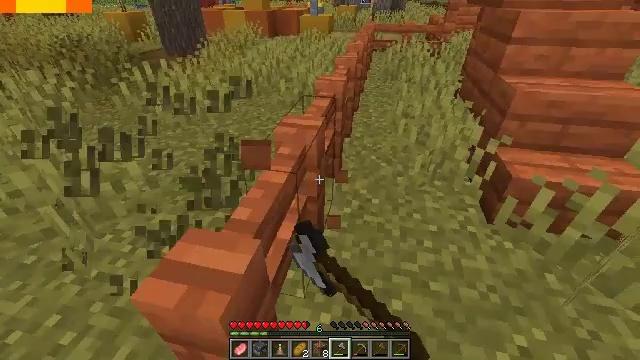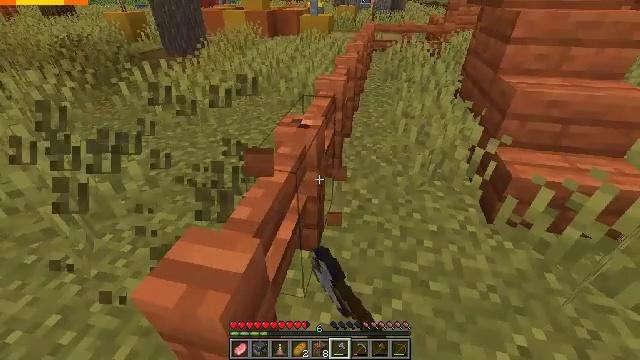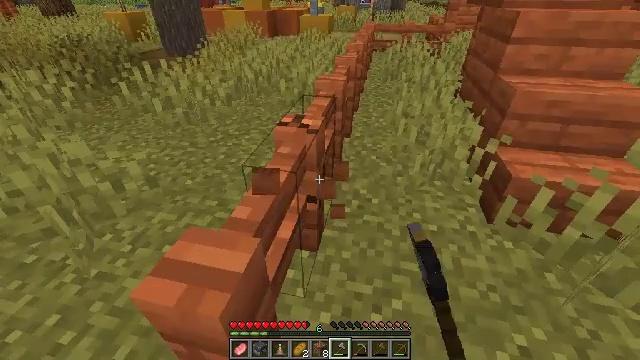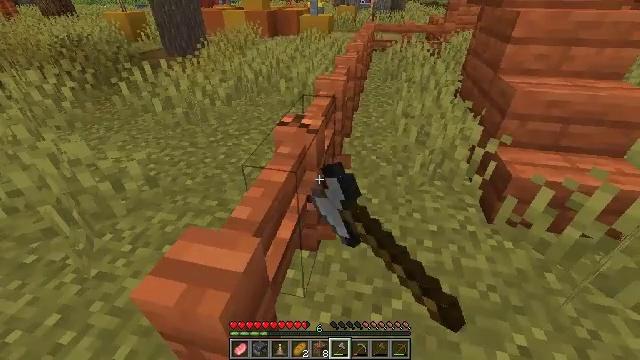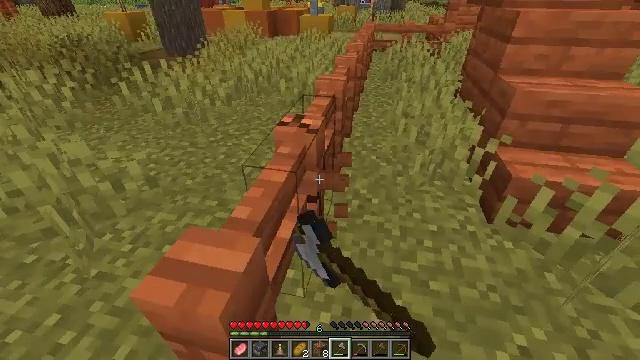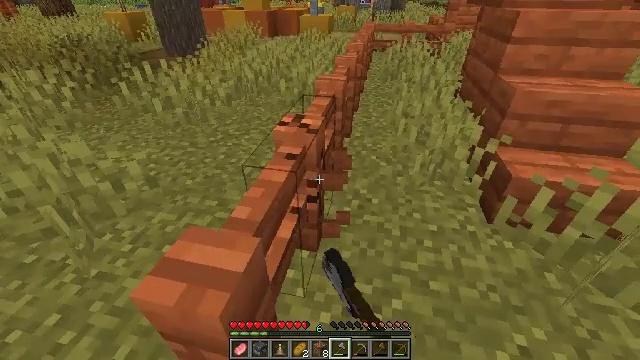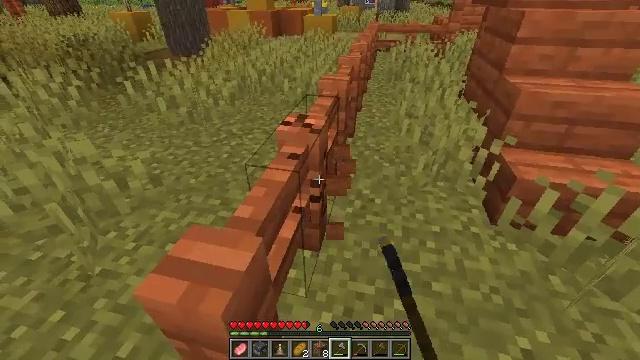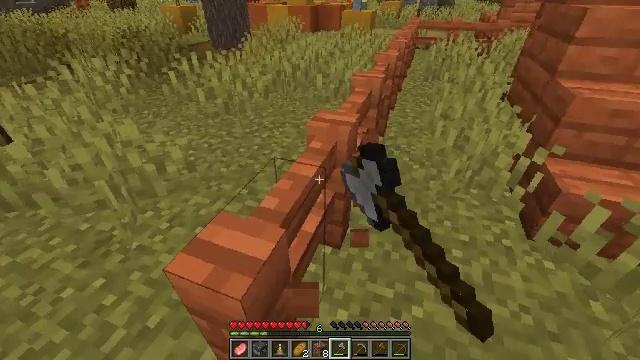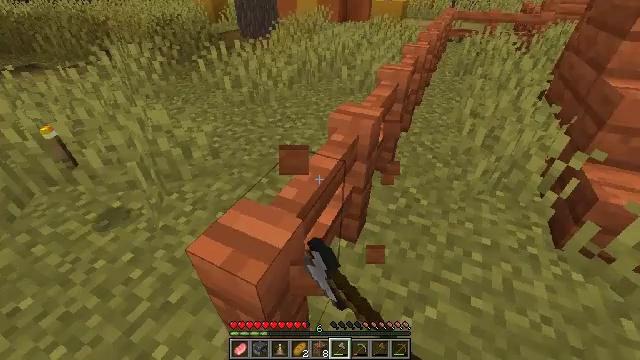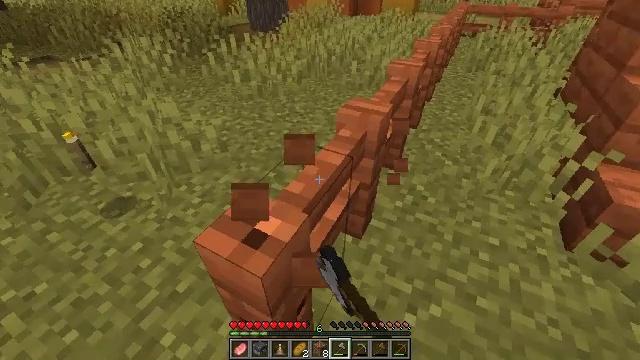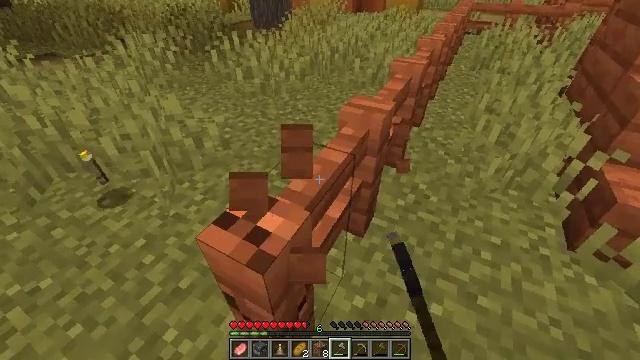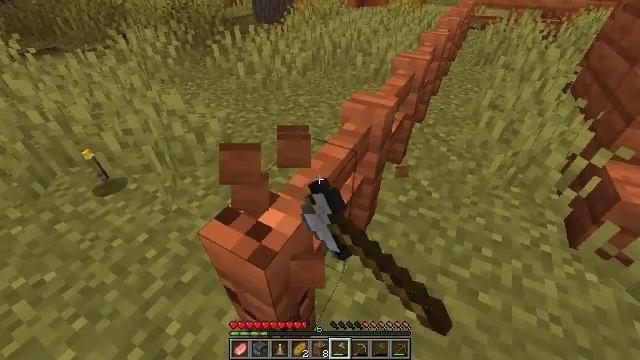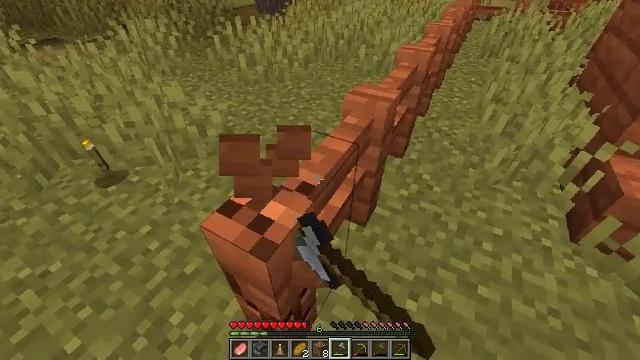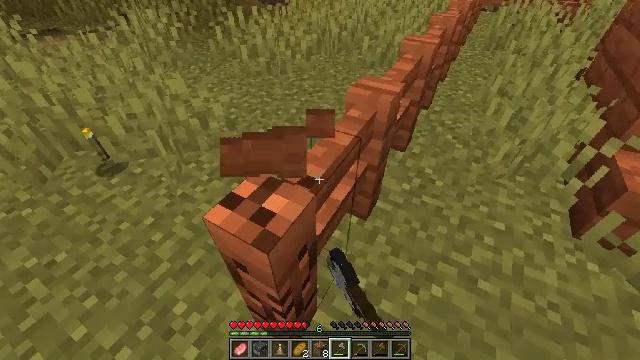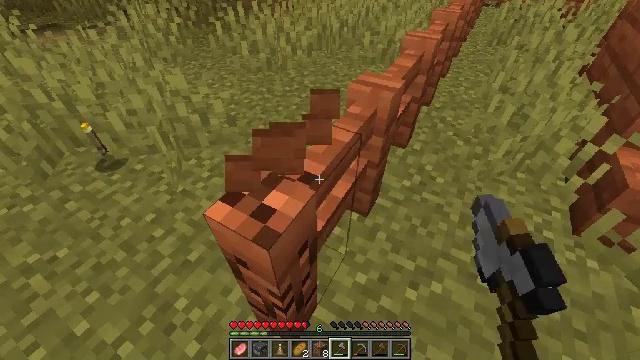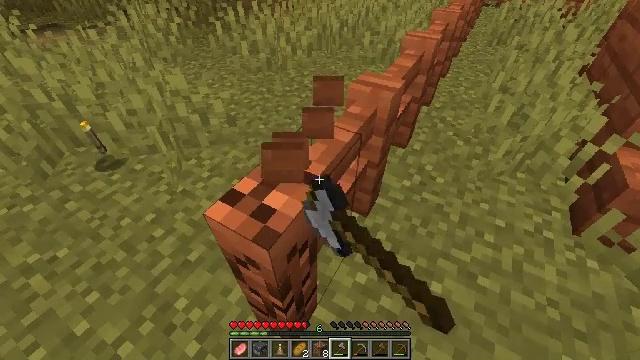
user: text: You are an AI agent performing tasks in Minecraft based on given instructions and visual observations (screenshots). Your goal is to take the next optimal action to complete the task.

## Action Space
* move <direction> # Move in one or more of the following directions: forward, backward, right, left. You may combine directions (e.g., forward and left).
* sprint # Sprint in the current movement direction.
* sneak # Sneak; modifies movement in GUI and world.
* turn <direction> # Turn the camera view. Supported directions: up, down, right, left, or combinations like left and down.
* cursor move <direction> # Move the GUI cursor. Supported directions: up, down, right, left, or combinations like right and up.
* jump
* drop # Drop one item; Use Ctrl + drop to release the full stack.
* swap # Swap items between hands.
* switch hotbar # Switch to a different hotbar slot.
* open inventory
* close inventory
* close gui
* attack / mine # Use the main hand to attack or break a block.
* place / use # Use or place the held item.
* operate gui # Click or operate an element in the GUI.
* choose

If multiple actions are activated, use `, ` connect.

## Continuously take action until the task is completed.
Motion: motion action
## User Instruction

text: Attack the acacia fence to break it.
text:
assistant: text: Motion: attack / mine
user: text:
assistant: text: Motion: attack / mine
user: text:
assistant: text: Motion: attack / mine
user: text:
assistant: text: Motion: attack / mine
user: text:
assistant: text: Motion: attack / mine
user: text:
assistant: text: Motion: attack / mine
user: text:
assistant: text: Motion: turn left, attack / mine
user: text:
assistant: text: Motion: turn left and down, attack / mine
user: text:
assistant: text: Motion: turn left and down, attack / mine
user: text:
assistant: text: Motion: attack / mine
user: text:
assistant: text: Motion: attack / mine
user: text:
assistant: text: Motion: turn down, attack / mine
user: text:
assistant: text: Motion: turn down, attack / mine
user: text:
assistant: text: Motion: attack / mine
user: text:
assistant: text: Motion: attack / mine
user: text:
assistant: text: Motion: attack / mine
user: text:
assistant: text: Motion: attack / mine
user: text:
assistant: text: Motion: attack / mine
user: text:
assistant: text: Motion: attack / mine
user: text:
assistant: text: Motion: attack / mine
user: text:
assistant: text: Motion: attack / mine
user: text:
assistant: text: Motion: attack / mine
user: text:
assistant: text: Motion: attack / mine
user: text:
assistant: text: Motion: move forward, attack / mine
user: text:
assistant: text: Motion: move forward, attack / mine
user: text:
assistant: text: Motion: move forward, attack / mine
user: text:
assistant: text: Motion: move forward, attack / mine
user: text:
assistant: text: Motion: move forward, attack / mine
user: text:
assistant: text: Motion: move forward
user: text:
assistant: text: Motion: move forward, open inventory